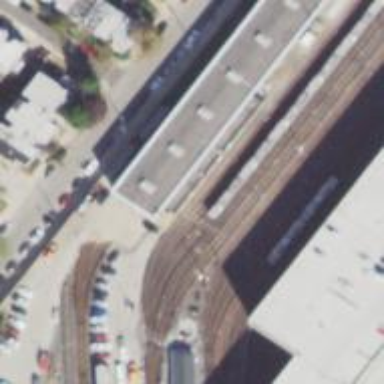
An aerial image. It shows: Yard area with electrified rail tracks.